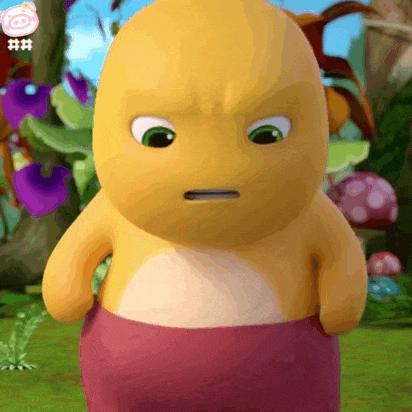
Label: nailong